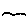
Label: bird